Question: Im loading a root view controller in landscape mode at launch(no interface builders are used).
In viewDidLoad, I am adding subviews to root view controllers view, like this
'''
- (void)viewDidLoad
{
[super viewDidLoad];
// self.view.
UIView *toolBar=[[UIView alloc] initWithFrame:CGRectMake(0, 0, self.view.frame.size.width, 50)];
toolBar.backgroundColor=[UIColor darkGrayColor];
[self.view addSubview:toolBar];
//code contiues...
}
'''
but self.view.frame.size.width returns width of portrait mode instead of landscape.
thanks in advance

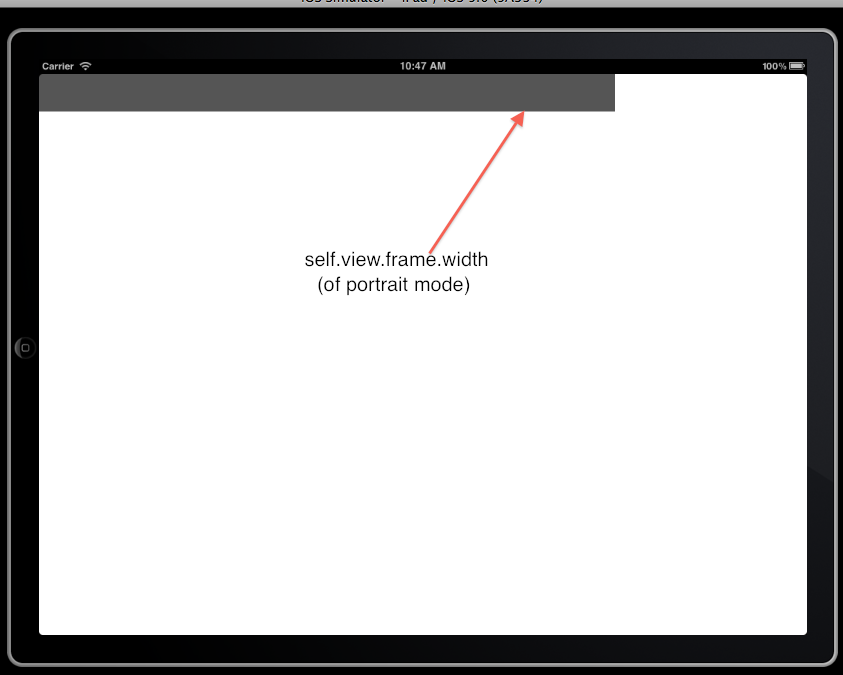
Answer: Implement the '-loadView' method:
'''
- (void)loadView
{
self.view = [[UIView alloc] initWithFrame:[[UIScreen mainScreen] bounds]];
self.view.autoresizingMask = UIViewAutoresizingFlexibleWidth | UIViewAutoresizingFlexibleHeight;
}
'''
Also normally the parent view controller is responsible for setting the frame size of its children view controllers views. In the case of the root view controller, I believe it takes the size of the UIWindow it's attached to (so if you set the window size in you app delegate, you can just use '[[UIView alloc] init]' and then set the autoresizing mask in the '-loadView' method).
You might need to take the status bar into account in the above code, depending on your own code.